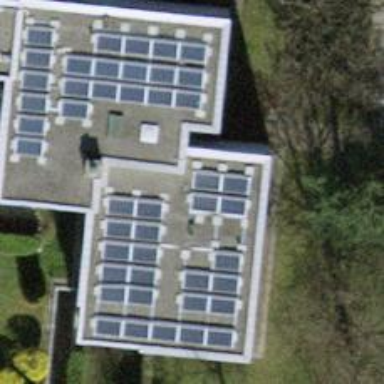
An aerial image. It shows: Solar power generator utilizing photovoltaic technology with solar photovoltaic panels.